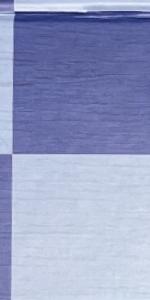
Label: Empty